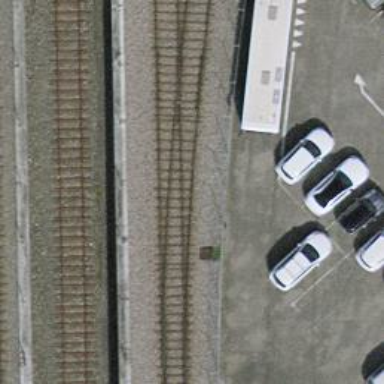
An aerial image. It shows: Single-track spur railway line.